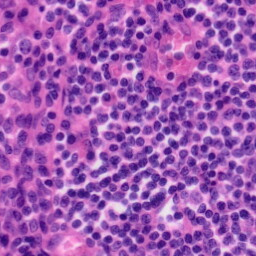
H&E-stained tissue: Tonsil